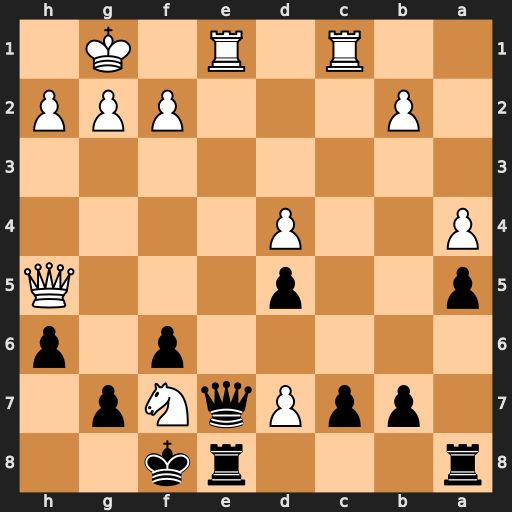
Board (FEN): r3rk2/1ppPqNp1/5p1p/p2p3Q/P2P4/8/1P3PPP/2R1R1K1
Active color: b
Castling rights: -
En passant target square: -
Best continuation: Qxe1+ Rxe1 Rxe1#